Question: I have created a schema design but not sure whether this is resulting in an optimized performance. The commissions and commmissions table could potentially be very large. What would be a common pattern for a database schema where the a historytable is kept for a table that would be filling up.

Also looking at this query where would I have to create indexes if any needed?
'''
select
d.name AS [Dealer Name]
,c.commissionamount AS [Commission Amount]
,c.createddate AS [Commission Created Date]
,p.name AS [Product Name]
,stuff((SELECT ', ' + pcci.Name
FROM ProductCategory pcci
join ProductCategoryMapping pcmi
on pcmi.ProductCategoryId=pcci.ProductCategoryId
join Product p1i
on p1i.ProductId=pcmi.ProductId
WHERE p1i.ProductId = p.productid
FOR XML PATH(''),TYPE).value('.','NVARCHAR(MAX)'),1,2,'')
AS [CSV]
from commission c join dealer d
on d.dealerid=c.dealerid
join product p
on c.productid=p.productid;
'''
I also created a sqlfiddle for this:<URL>
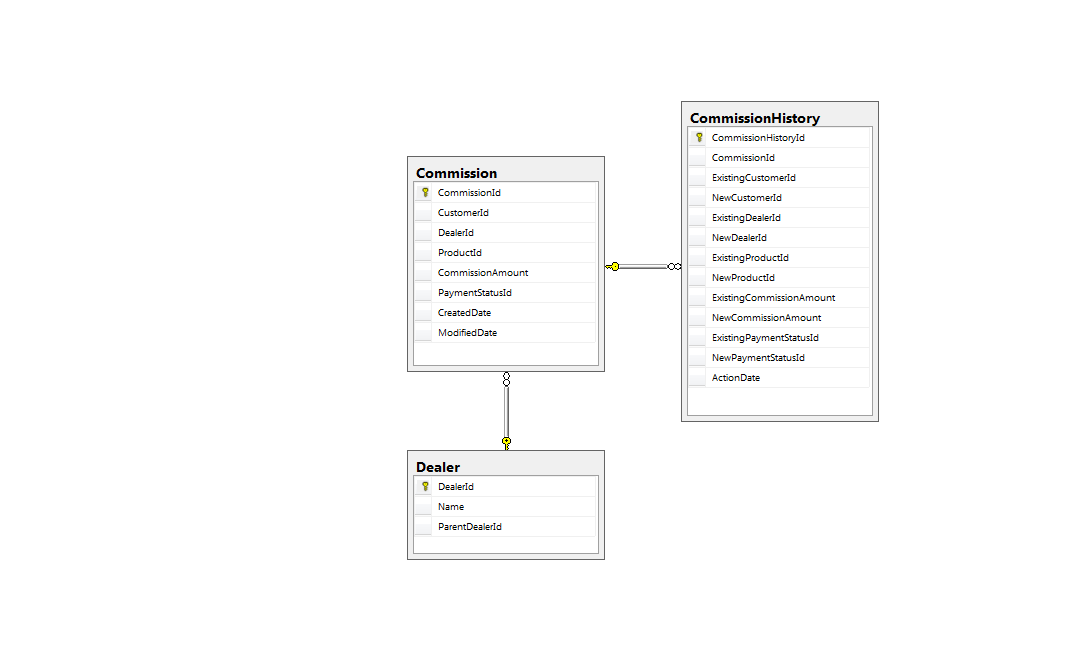
Answer: > What would be a common pattern for a database schema where the a history table is kept for a table that would be filling up?
The reason for creating a history table is that you want to separate the current (operational) data from the historical (query) data.
Generally the history table looks similar to the current table. Any foreign keys in the current table are converted to the actual values in the history table, especially if those values are likely to change over time. The history table doesn't have to be normalized, since you're only selecting and not inserting, updating, or deleting.
A history table generally will have multiple indexes, to facilitate querying by different criteria. A history table is essentially a mini data warehouse.